Question: I am working in digital image processing using java, recently I am implementing a paper in java, One portion of this paper is this:

What I have understood from that is, G(i,j) would be intensity of image at location (i, j) after applying on it, does it mean so or anything else,
I have used the following code to compute wG,
'''
public void weightedGCalc() {
BufferedImage sobelIm = this.getSobelImage();
int width = sobelIm.getWidth();
int height = sobelIm.getHeight();
weightedG = new double[width][height];
for (int row = 0; row < width; row++) {
for (int col = 0; col < height; col++) {
int imgPix = new Color(sobelIm.getRGB(row, col)).getRed();
float val = -(float) (Math.pow(imgPix, 2) / (2 * Math.pow(SIGMA_G[5], 2)));
weightedG[row][col] = (float) Math.exp(val);
}
}
}
'''
Here will give me of a given image. I am working with images hence i am considering only one plane (RED). Here contains value of sigmaG as suggested by .
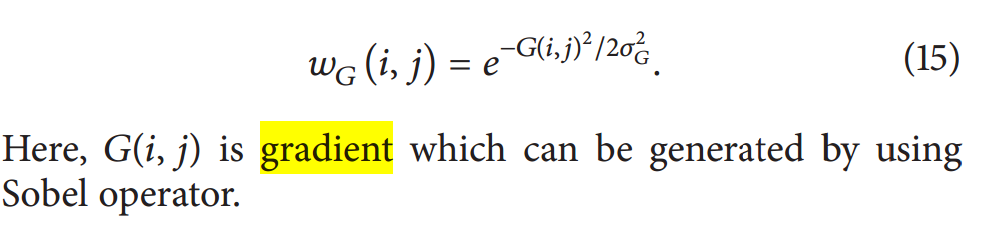
Answer: Your implementation is correct. By gradient, I think the author actually means the gradient magnitude of the image. Convolution with sobel operators is one way of calculating the gradient of an image.

and

(Gx,Gy), an image of vectors is the gradient of the image.

This G is the gradient magnitude of the image and is what you get from 'this.getSobelImage()', which is what you want.